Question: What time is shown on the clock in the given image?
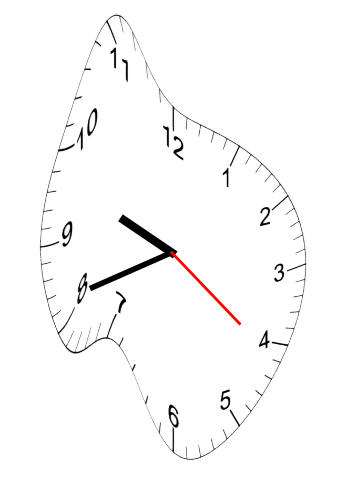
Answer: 09:41:21